Question: I am looking for a 'jQuery' plugin to expand 'div' elements so as to reveal their overflow (if any) on hover. Illustration:

The plugin should work on relatively positioned 'div''s (which I guess implies that you create a copy of the 'div', set its positioning to absolute, then figure out where to place it).
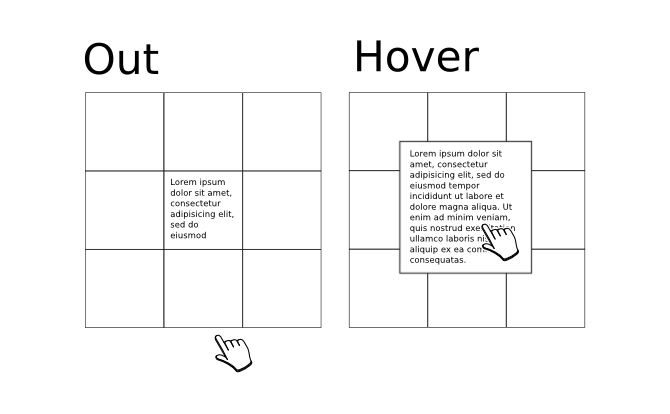
Answer: You don't need a plugin.
Just add proper css and use jQuery animate:
'''
$div
.on('mouseenter', function(){
$(this).animate({ margin: -10, width: "+=20", height: "+=20" });
})
.on('mouseleave', function(){
$(this).animate({ margin: 0, width: "-=20", height: "-=20" });
})
'''
<URL>